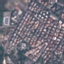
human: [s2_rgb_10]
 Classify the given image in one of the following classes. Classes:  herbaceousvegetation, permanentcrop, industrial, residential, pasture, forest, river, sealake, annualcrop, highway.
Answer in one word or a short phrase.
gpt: Residential